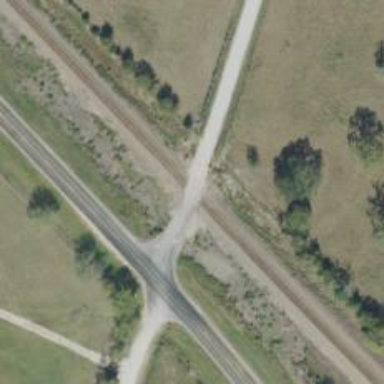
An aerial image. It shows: Level crossing with saltire marking.